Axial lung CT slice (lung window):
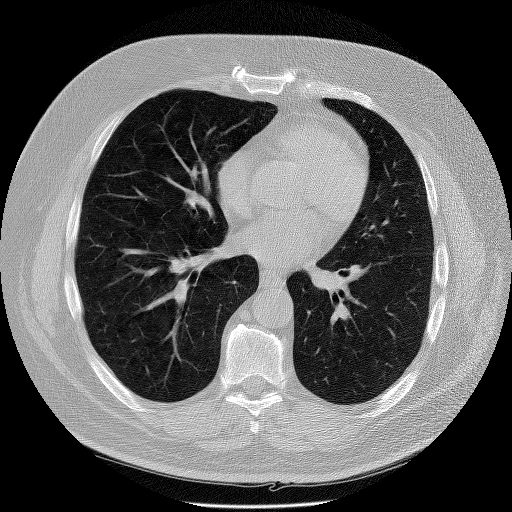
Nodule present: no